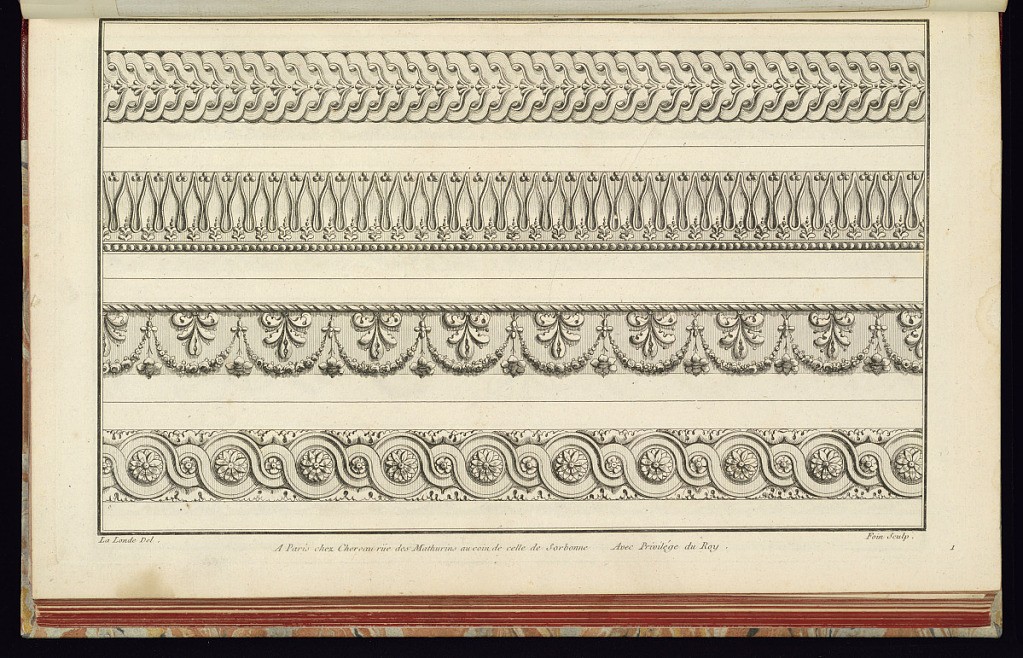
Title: Four Border Designs
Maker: Richard de Lalonde, French, active 1780–96
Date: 1785-1788
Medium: Etching on off-white laid paper
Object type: Print
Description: Four designs for borders, stacked vertically on the plate. From top to bottom, the borders are in the forms of: interlinked piastre; lamb's tongue with bead course; ribbon twist over acanthus leaves surrounded by draped garland; and a guilloche with rosettes within and acanthus leaves in the margins. The plate is signed and numbered.